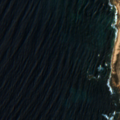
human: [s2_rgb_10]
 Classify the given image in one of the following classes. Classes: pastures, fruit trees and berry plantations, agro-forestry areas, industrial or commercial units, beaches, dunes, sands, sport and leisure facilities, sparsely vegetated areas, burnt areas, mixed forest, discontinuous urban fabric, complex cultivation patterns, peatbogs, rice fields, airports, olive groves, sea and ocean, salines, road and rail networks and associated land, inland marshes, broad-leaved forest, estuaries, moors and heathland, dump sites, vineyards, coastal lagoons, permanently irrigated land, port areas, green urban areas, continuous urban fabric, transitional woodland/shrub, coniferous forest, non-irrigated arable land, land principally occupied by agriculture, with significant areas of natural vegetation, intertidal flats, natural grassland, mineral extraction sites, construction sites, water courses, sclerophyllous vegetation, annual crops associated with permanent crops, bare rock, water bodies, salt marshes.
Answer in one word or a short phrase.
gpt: continuous urban fabric